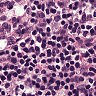
Metastatic tissue present: no